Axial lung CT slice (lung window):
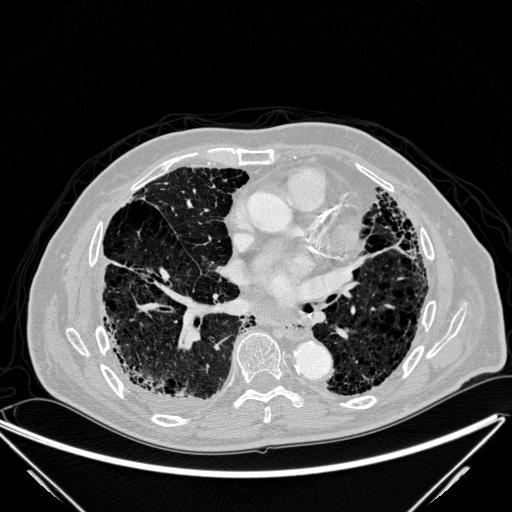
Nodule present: no